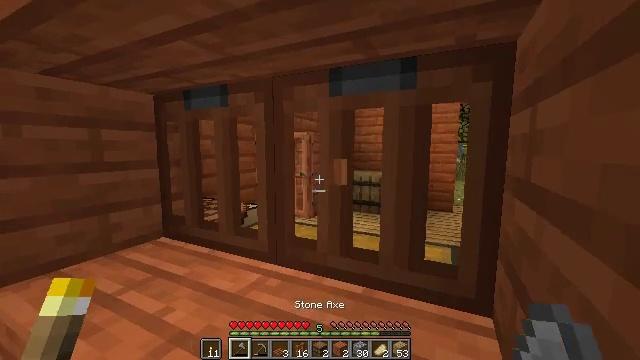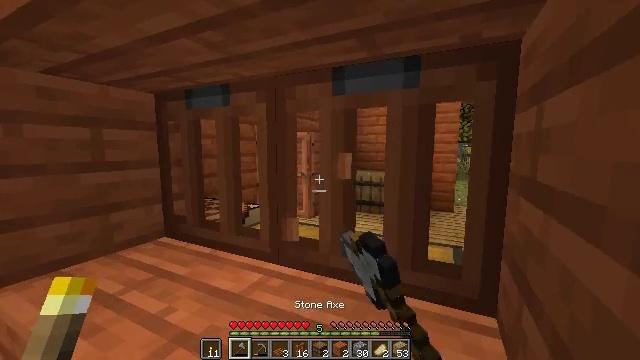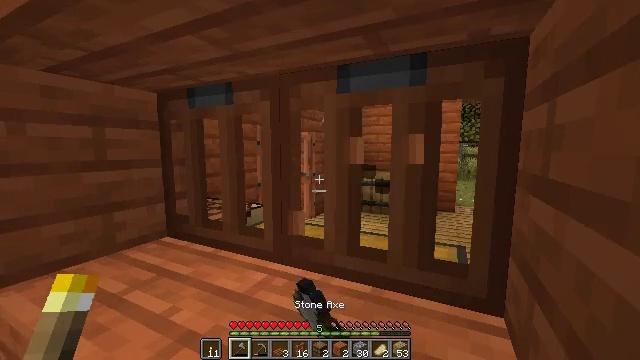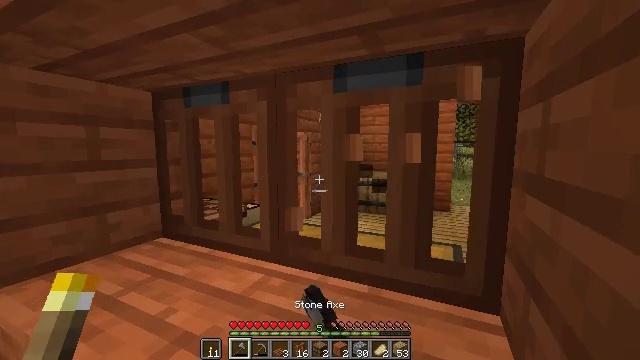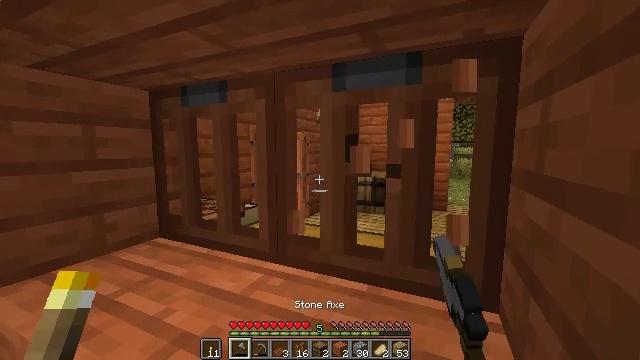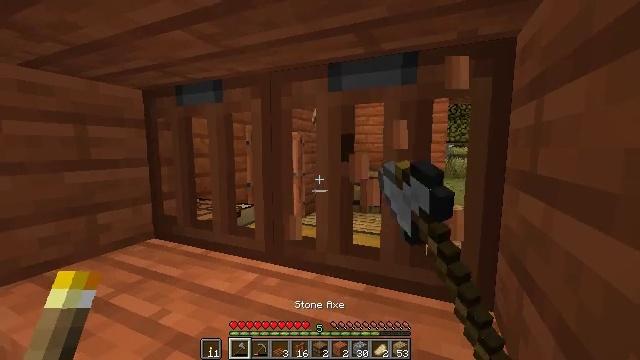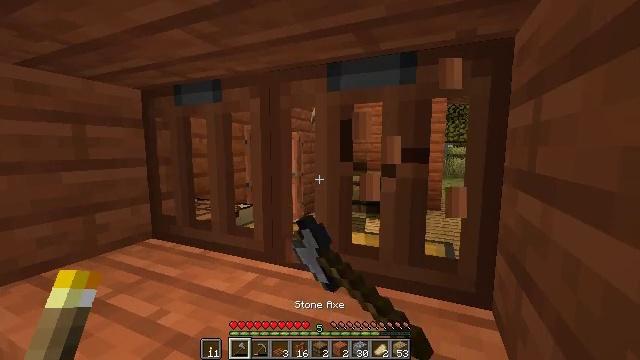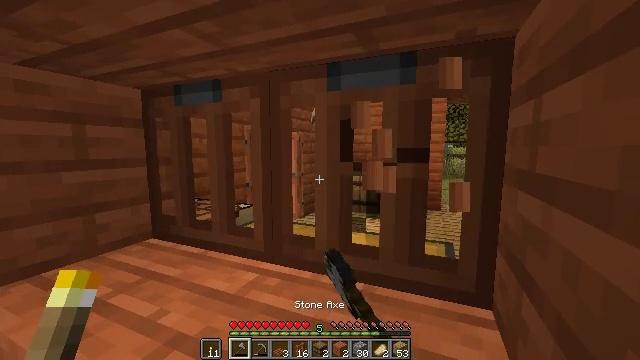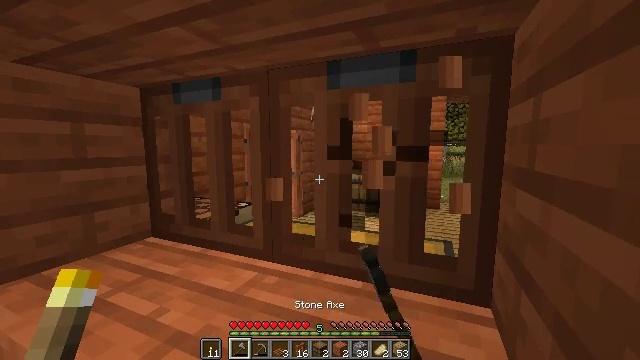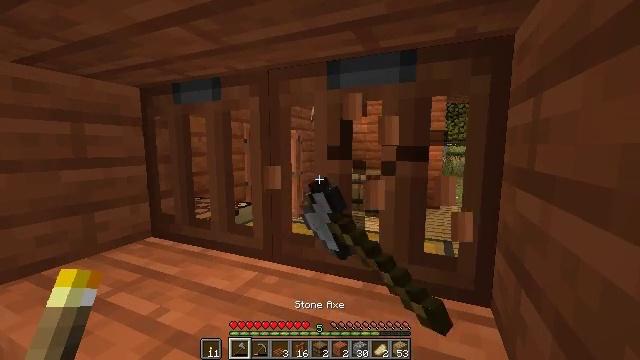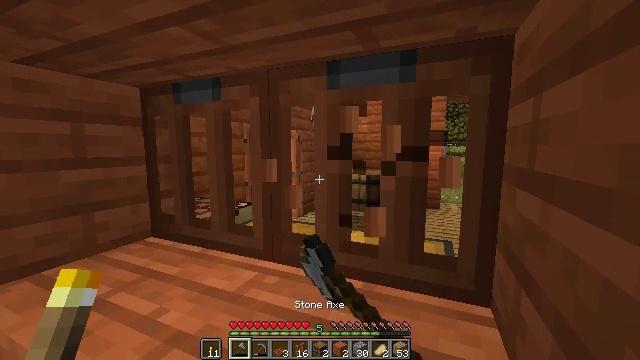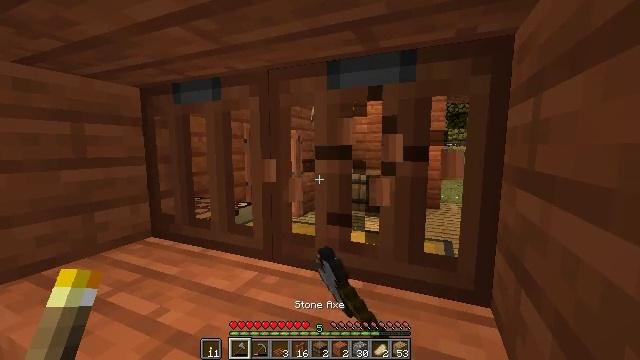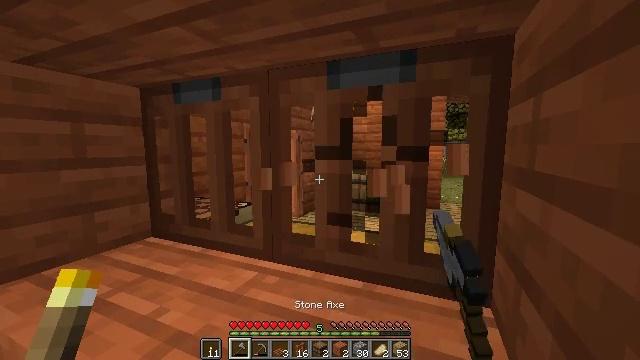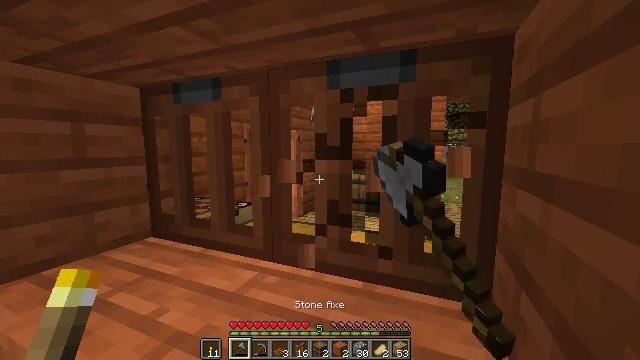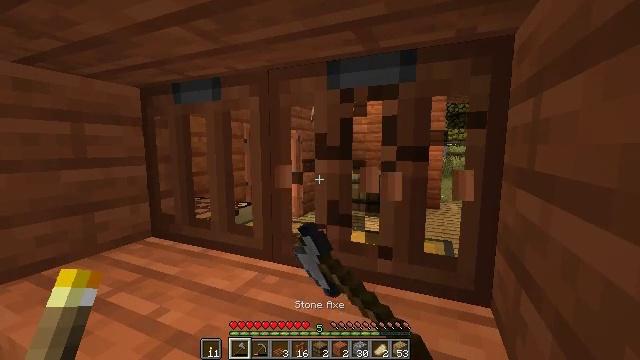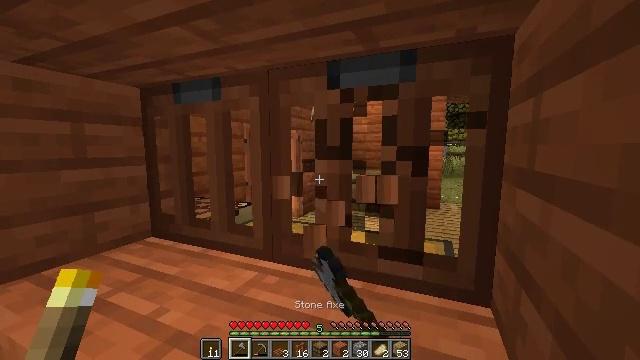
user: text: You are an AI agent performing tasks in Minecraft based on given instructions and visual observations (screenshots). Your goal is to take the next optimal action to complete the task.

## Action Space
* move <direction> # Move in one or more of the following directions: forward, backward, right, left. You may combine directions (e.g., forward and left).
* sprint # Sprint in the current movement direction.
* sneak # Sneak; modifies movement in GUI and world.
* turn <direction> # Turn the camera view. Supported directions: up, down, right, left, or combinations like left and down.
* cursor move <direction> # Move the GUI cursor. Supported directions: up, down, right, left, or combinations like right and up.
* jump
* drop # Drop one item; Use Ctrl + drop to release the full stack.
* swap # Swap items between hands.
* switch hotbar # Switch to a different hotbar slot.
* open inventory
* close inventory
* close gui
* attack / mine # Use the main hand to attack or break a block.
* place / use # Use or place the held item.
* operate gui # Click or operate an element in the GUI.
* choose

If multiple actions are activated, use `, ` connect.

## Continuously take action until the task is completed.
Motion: motion action
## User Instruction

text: Attack the acacia trapdoor to detach it.
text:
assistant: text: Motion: attack / mine
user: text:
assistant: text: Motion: attack / mine
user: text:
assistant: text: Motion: attack / mine
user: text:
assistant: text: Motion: attack / mine
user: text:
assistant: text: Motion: attack / mine
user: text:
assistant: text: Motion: attack / mine
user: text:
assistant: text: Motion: attack / mine
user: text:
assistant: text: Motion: attack / mine
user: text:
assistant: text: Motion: attack / mine
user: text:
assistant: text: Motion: attack / mine
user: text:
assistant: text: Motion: attack / mine
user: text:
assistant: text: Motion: attack / mine
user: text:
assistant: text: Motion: attack / mine
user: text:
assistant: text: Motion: attack / mine
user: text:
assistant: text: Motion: attack / mine
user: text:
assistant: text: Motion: attack / mine
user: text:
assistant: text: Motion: attack / mine
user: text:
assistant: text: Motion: attack / mine
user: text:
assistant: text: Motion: attack / mine
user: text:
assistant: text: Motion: attack / mine
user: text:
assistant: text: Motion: attack / mine
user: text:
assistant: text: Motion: move forward, attack / mine
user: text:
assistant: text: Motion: move forward, attack / mine
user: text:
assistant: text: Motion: move forward, attack / mine
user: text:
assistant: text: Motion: move forward, attack / mine
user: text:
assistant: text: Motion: move forward, attack / mine
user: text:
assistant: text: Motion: attack / mine
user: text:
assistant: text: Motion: attack / mine
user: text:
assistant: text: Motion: attack / mine
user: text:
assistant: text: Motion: attack / mine